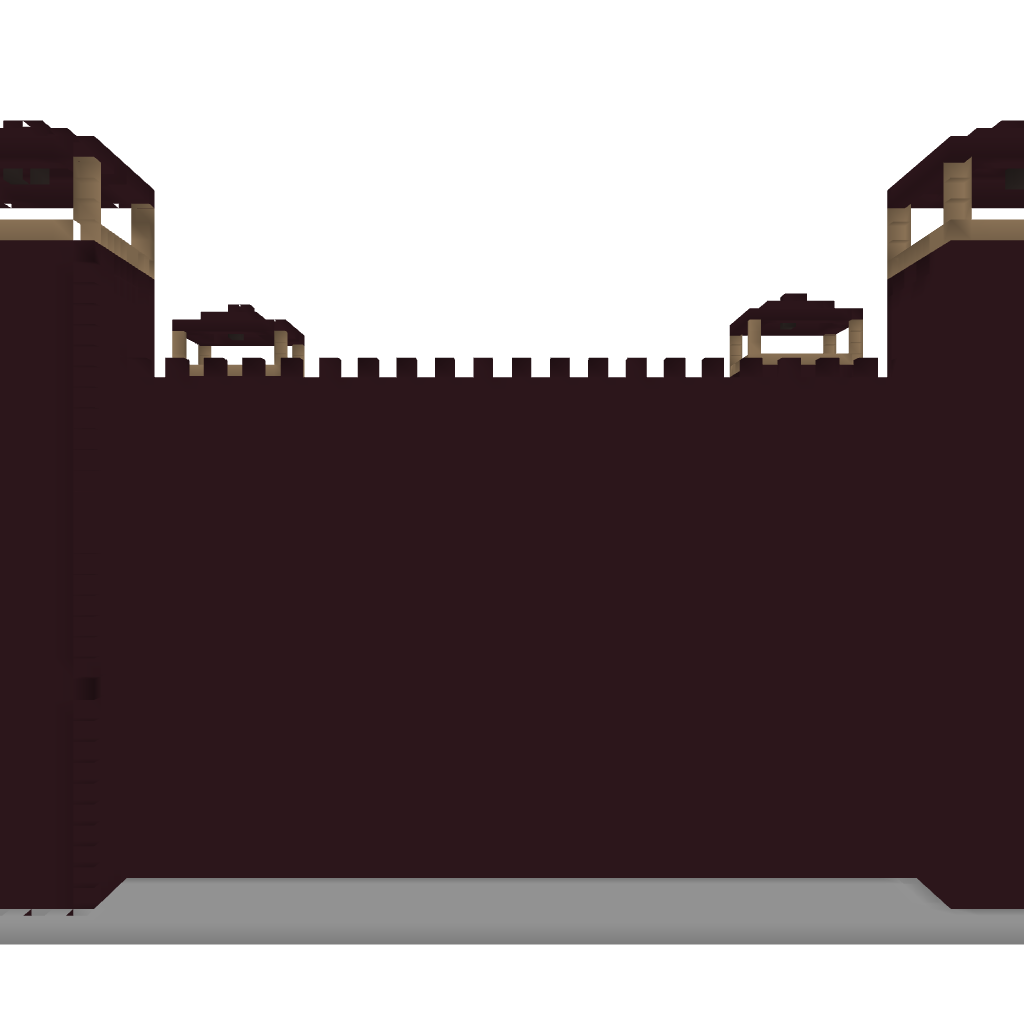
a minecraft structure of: Nether Castle-Empty